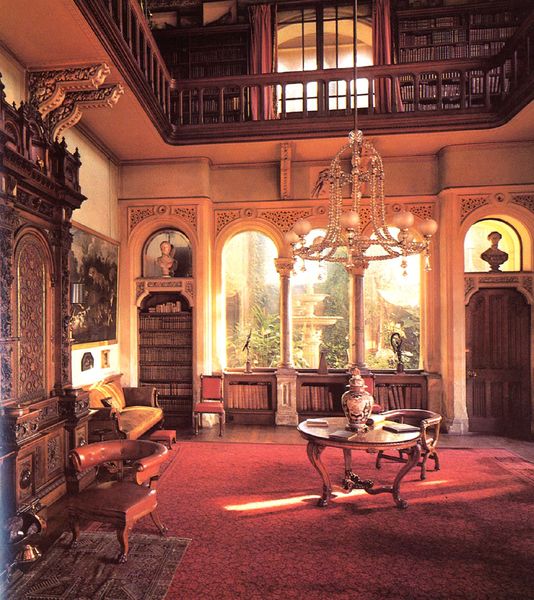
Titel: Nottinghamshire, Flintham Hall, Salon
Künstler: Patrick Rossmore
Standort: (GB Nottinghamshire) (EU - GB - Nottinghamshire)
Schlagwörter: gemälde, gelb, fenster, holz, lampe, raum, stuhl, stühle, tisch, tür, zimmer, haus, rot, teppich, regal, innenraum, möbel, reich, sessel, vornehm, rund, vase, bücher, schrank, bank, hocker, arches, balcony, chair, chandelier, columns, curtain, curtains, hall, lamp, red, window, bench, carpet, chairs, gold, interior, old, painting, room, table, wall, windows, büste, armoire, picture, pink, rug, kronleuchter, leuchter, lüster, brown, floor, geländer, pot, wooden, galerie, foto, bögen, buch, bürgertum, wandschrank, bücherregal, wood, flower, mansarde, classical, house, historismus, drapes, bibliothek, regale, fresko, light, büsten, einrichtung, bust, frame, urne, books, paintings, sculpture, statue, door, scene, sunlight, urn, scharnk, fensterbögen, seats, ceiling, fountain, loft, art, study, horse, book, shadows, persian, rococo, cabinet, library, chaire, sofa, rail, furniture, warm, pillars, bookshelves, roccoco, busts, brace, new england, bookcase, shelves, clawfoot, bookshelf, buffet, ground floor